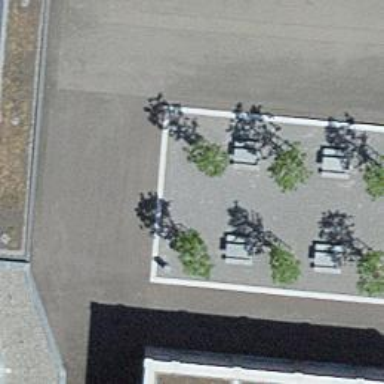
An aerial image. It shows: Picnic table located in leisure land area.